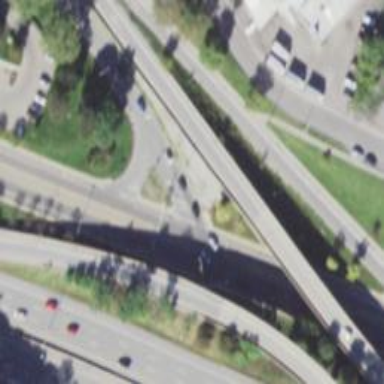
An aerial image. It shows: Secondary link road with asphalt surface.